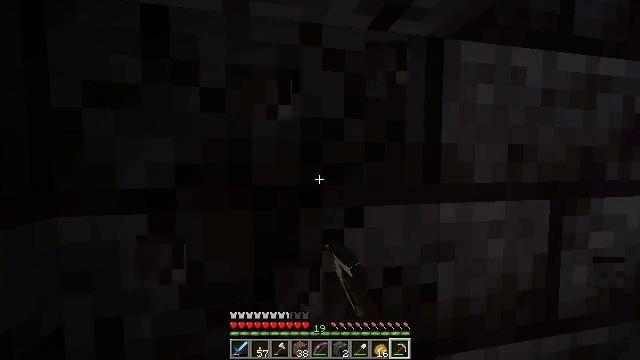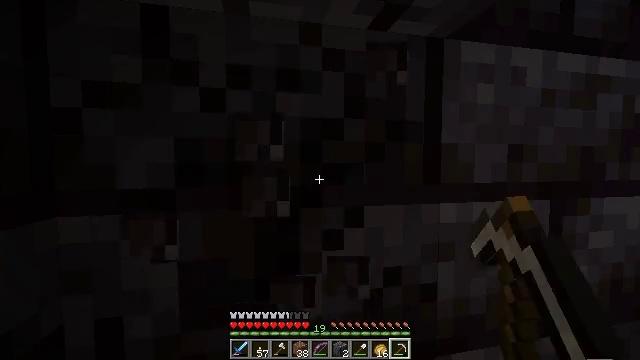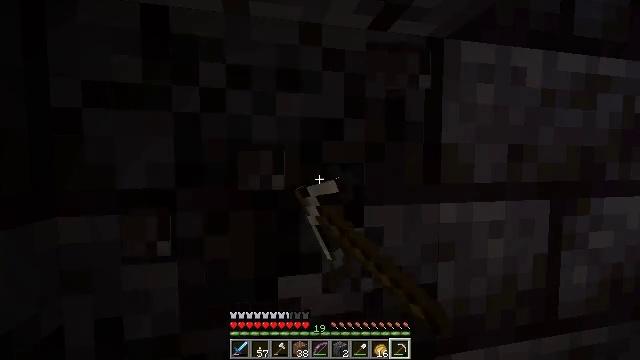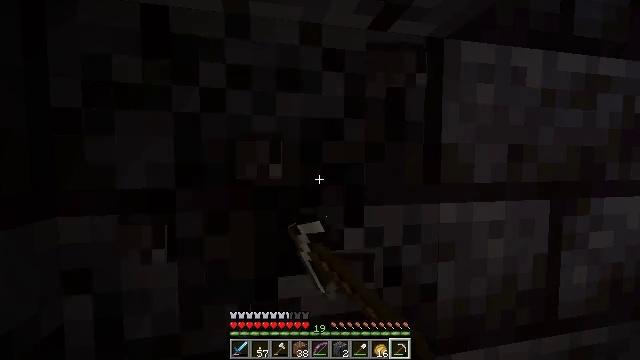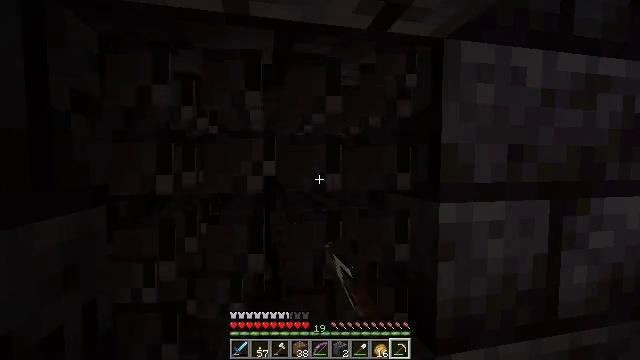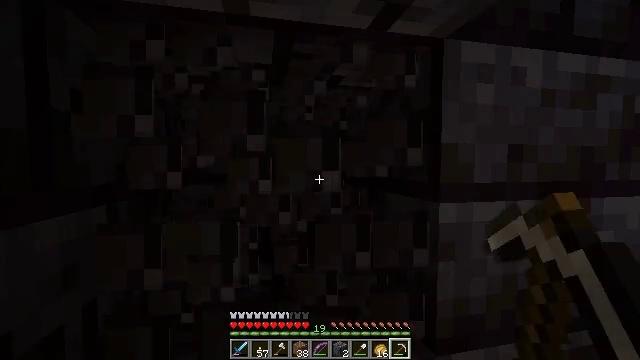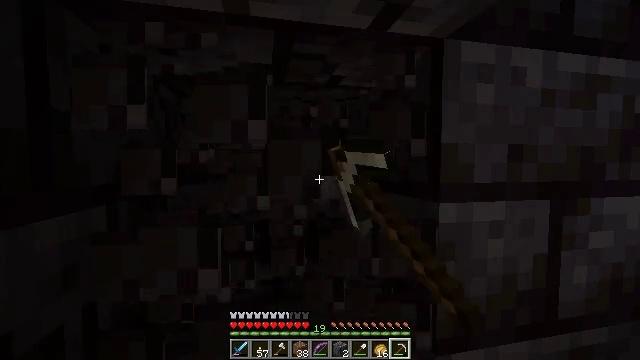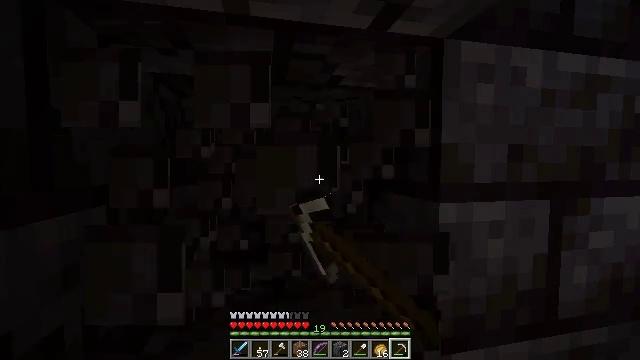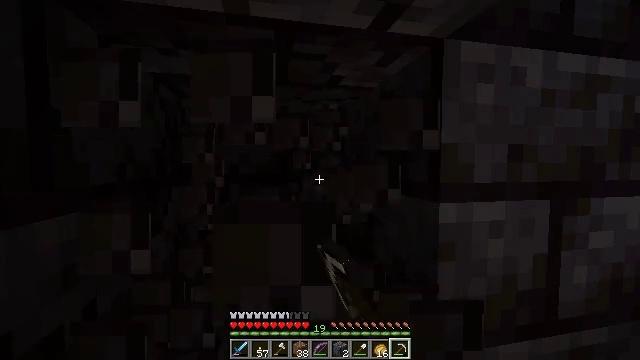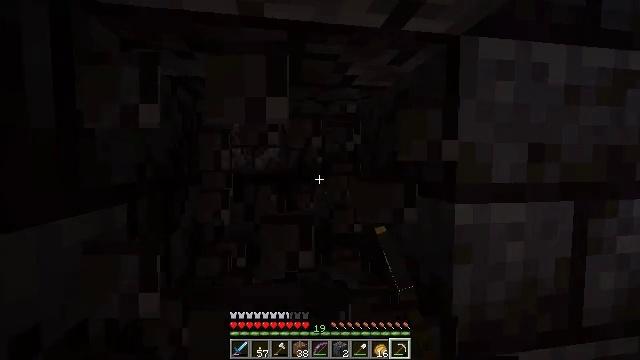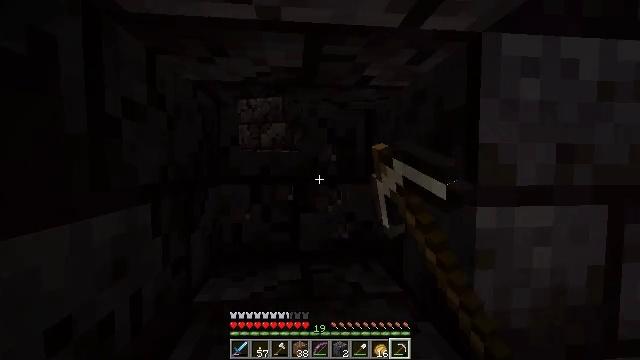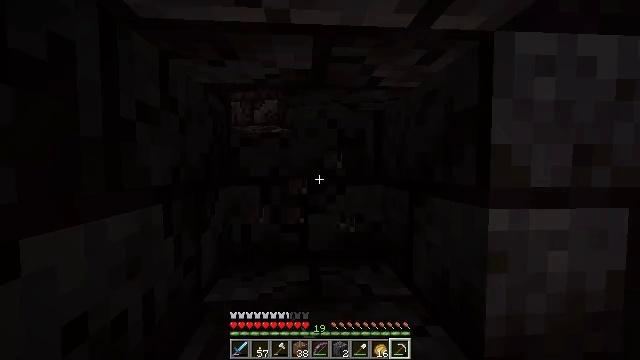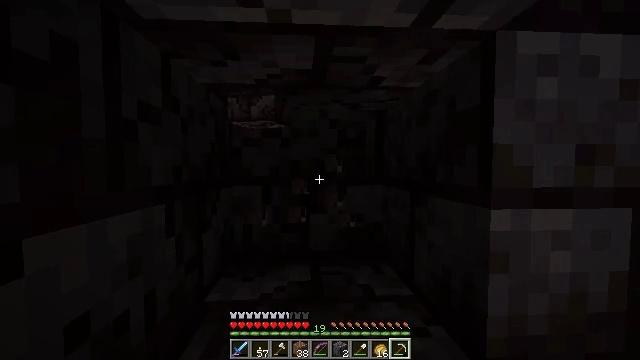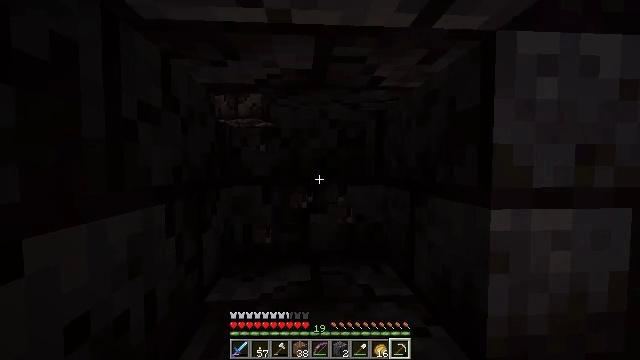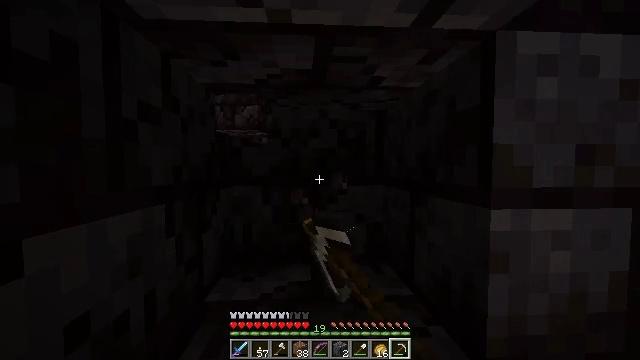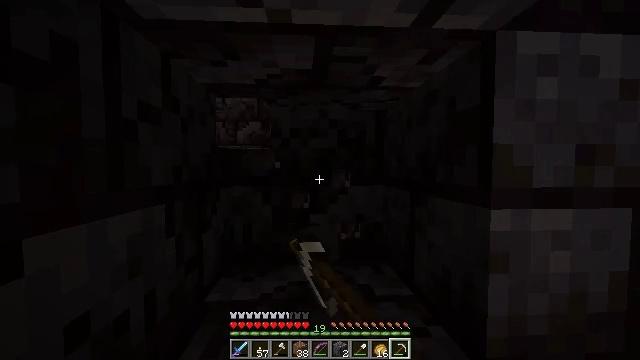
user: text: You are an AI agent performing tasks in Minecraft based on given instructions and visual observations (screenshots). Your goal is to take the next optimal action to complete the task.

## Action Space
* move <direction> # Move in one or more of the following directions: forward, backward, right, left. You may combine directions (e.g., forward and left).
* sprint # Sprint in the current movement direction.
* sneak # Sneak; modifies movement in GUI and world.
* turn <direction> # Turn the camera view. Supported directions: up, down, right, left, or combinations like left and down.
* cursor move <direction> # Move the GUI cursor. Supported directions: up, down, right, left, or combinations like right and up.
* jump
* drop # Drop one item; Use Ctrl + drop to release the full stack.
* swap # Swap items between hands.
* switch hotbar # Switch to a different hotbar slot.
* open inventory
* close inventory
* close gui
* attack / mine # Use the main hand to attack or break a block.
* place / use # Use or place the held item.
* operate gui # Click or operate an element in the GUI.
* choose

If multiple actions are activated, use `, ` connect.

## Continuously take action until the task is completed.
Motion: motion action
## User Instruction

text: Mine cracked polished blackstone bricks from a fortress.
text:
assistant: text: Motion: attack / mine
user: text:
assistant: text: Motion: attack / mine
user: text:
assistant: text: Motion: attack / mine
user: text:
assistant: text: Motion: attack / mine
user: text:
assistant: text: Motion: attack / mine
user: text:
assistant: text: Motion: attack / mine
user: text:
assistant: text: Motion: attack / mine
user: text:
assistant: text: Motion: attack / mine
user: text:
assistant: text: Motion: turn left, attack / mine
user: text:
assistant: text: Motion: turn left, attack / mine
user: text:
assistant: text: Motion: turn left, attack / mine
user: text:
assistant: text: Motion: attack / mine
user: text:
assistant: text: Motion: attack / mine
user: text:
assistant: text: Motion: attack / mine
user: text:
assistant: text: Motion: attack / mine
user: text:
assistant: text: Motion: attack / mine
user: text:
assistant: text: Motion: attack / mine
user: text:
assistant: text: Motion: attack / mine
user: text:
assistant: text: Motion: attack / mine
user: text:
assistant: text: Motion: attack / mine
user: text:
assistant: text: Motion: attack / mine
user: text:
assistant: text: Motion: attack / mine
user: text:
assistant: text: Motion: attack / mine